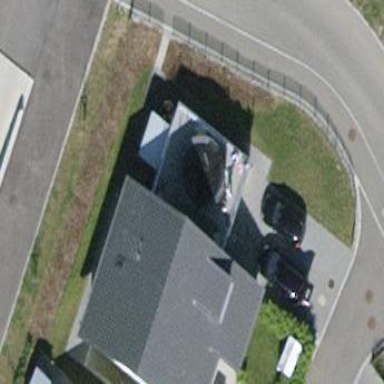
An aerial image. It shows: Garage.